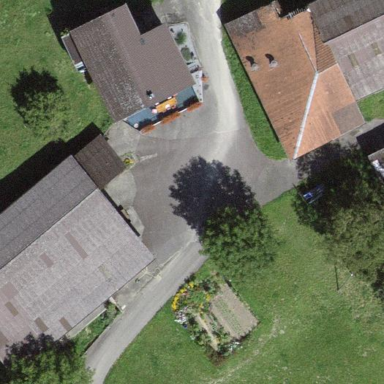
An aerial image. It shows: Farmyard area.